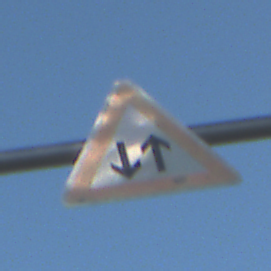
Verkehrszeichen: Gegenverkehr
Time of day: MorningAfternoon
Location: Outdoor (Nature)
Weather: Clear
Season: Winter
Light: Natural